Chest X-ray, AP view. Patient: 44 years old, sex F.
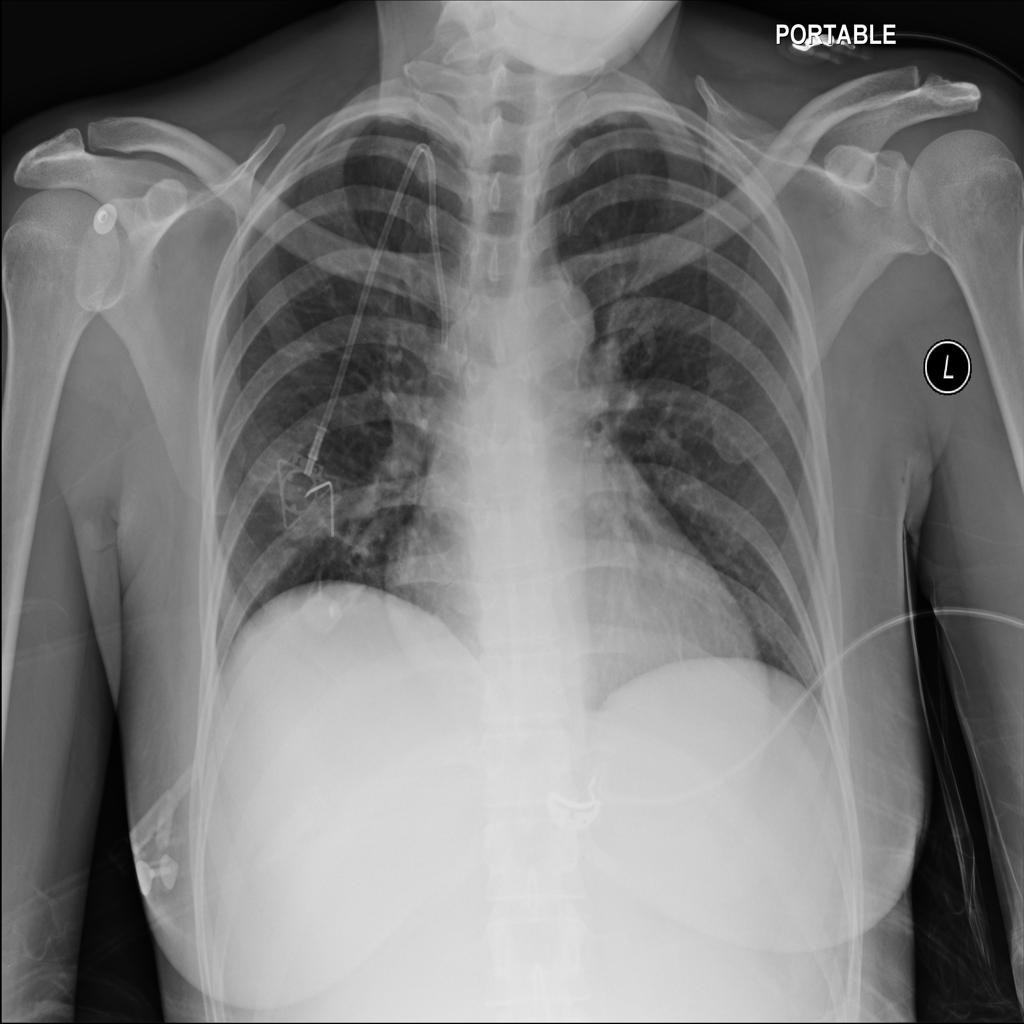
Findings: No Finding